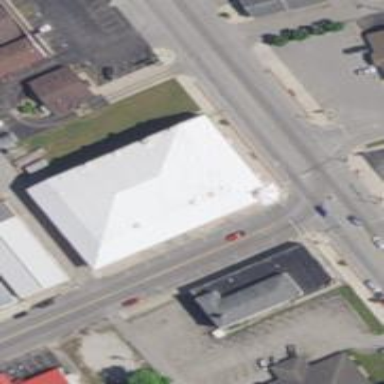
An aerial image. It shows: White building with flat roof.